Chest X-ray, PA view. Patient: 36 years old, sex M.
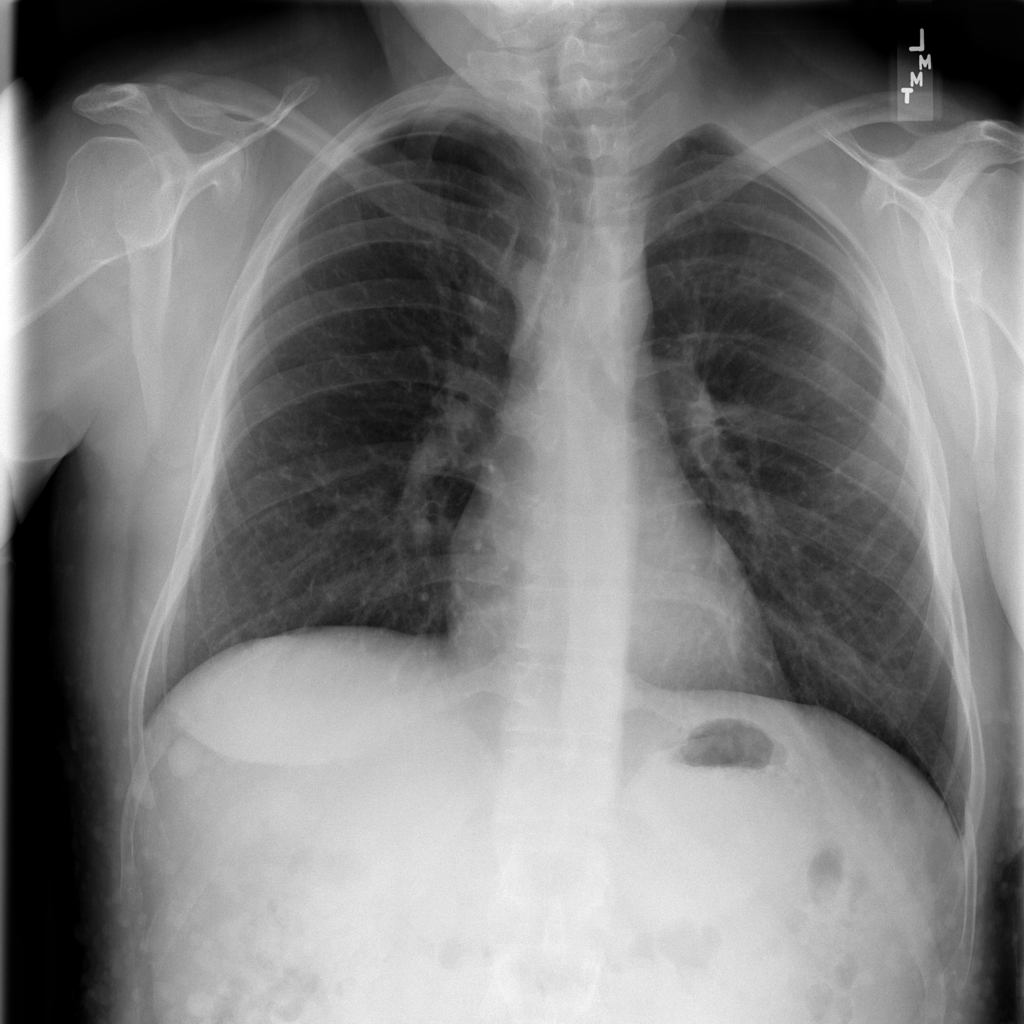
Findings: Emphysema